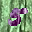
Label: 5